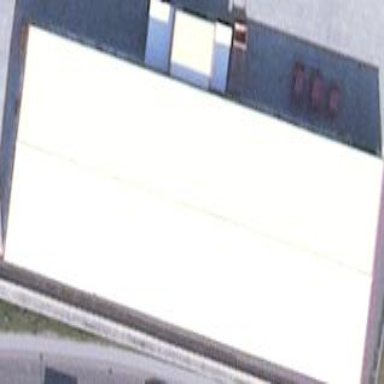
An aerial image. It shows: Commercial building.